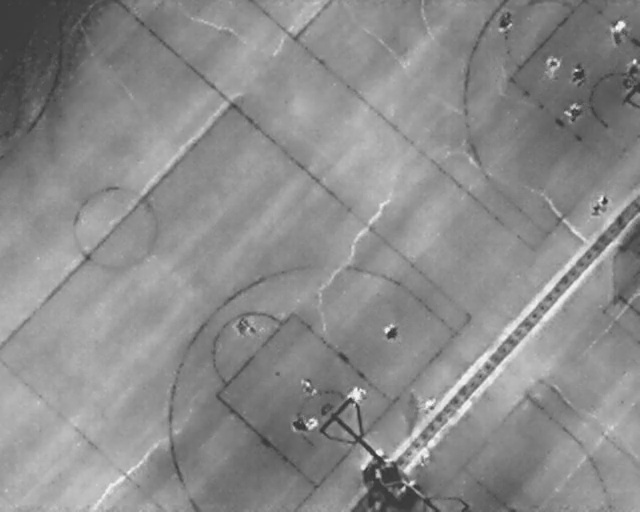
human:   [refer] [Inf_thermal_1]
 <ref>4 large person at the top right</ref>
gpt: <box>[[76, 3, 81, 5, 2], [84, 11, 88, 14, 2], [88, 13, 92, 16, 2], [87, 20, 92, 22, 13]]</box>

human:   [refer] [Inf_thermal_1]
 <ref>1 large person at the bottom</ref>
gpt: <box>[[53, 75, 57, 79, 2]]</box>

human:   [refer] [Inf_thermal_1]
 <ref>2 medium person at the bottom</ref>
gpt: <box>[[46, 74, 49, 76, 151], [45, 81, 48, 84, 2]]</box>

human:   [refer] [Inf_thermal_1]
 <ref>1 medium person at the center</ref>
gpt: <box>[[59, 63, 62, 66, 2]]</box>

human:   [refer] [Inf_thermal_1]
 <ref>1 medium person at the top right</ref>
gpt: <box>[[94, 5, 98, 7, 2]]</box>